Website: walmart
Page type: cart
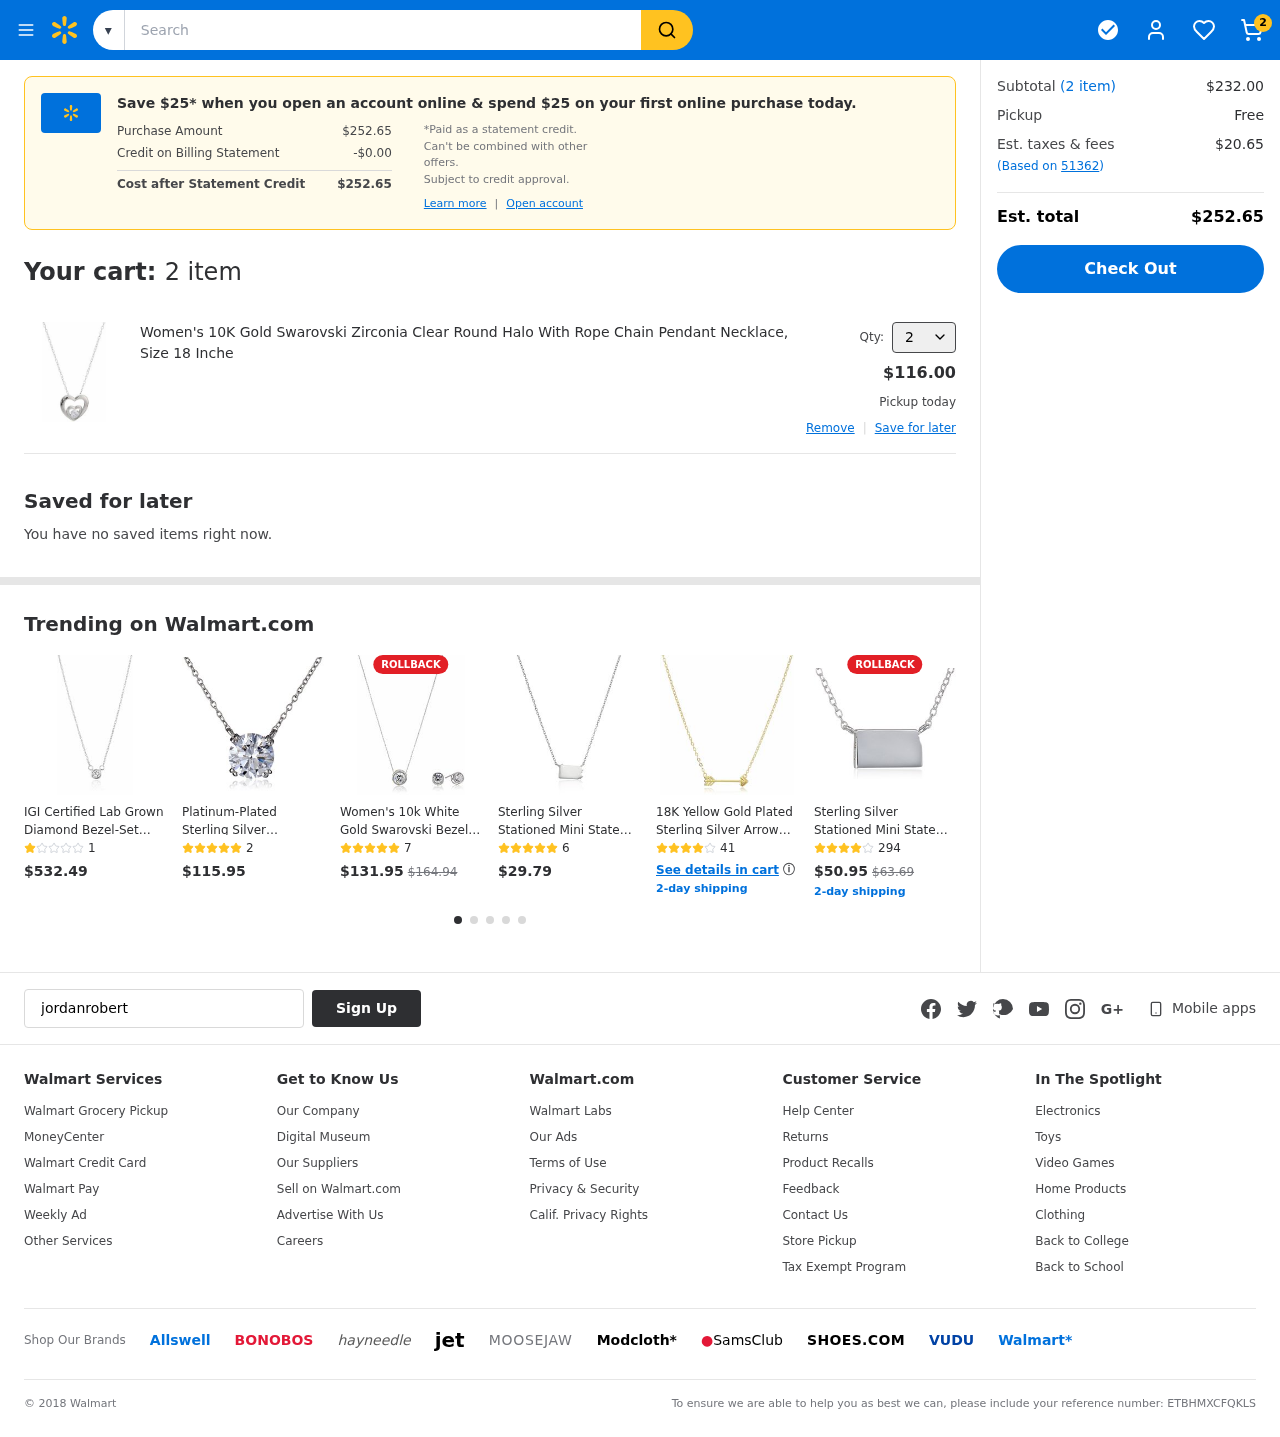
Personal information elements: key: PII_EMAIL
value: jordanrobertson@gmail.com
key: PII_POSTCODE
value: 51362
Product elements: key: PRODUCT1_NAME
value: Women's 10K Gold Swarovski Zirconia Clear Round Halo With Rope Chain Pendant Necklace, Size 18 Inche
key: PRODUCT1_PRICE
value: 116
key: PRODUCT1_QUANTITY
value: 2
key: PRODUCT2_NAME
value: IGI Certified Lab Grown Diamond Bezel-Set Necklace in 14k White Gold (3/4 CT.TW, I-J Color, SI1-SI2
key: PRODUCT2_NUM_RATINGS
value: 1
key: PRODUCT2_PRICE
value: $532.49
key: PRODUCT3_NAME
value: Platinum-Plated Sterling Silver Swarovski Zirconia 3 ct Round Solitaire Pendant
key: PRODUCT3_NUM_RATINGS
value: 2
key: PRODUCT3_PRICE
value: $115.95
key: PRODUCT4_NAME
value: Women's 10k White Gold Swarovski Bezel Stud Earrings and Necklace Set, One Size
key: PRODUCT4_NUM_RATINGS
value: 7
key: PRODUCT4_PRICE
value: $131.95
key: PRODUCT4_ORIGINAL_PRICE
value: $164.94
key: PRODUCT5_NAME
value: Sterling Silver Stationed Mini State Pennsylvania Pendant Necklace, 16"+2" Extender
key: PRODUCT5_NUM_RATINGS
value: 6
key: PRODUCT5_PRICE
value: $29.79
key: PRODUCT6_NAME
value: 18K Yellow Gold Plated Sterling Silver Arrow Pendant Necklace, 18"
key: PRODUCT6_NUM_RATINGS
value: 41
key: PRODUCT7_NAME
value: Sterling Silver Stationed Mini State Kansas Pendant Necklace, 16"+2" Extender
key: PRODUCT7_NUM_RATINGS
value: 294
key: PRODUCT7_PRICE
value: $50.95
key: PRODUCT7_ORIGINAL_PRICE
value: $63.69
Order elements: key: ORDER_NUM_ITEMS
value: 2
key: ORDER_TOTAL
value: $252.65
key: ORDER_NUM_ITEMS
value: (2 item)
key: ORDER_NUM_ITEMS
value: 2 item
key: ORDER_SUBTOTAL
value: $232.00
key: ORDER_TAX
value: $20.65
Search elements: key: HEADER_SEARCH
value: Search